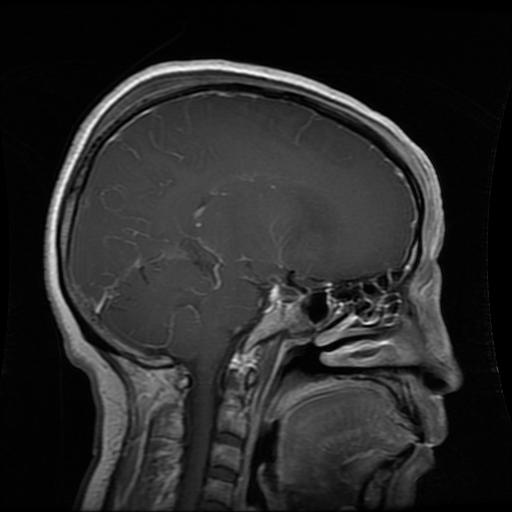
Label: glioma